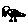
Label: bird